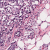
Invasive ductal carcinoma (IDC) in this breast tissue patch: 1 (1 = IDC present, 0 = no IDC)